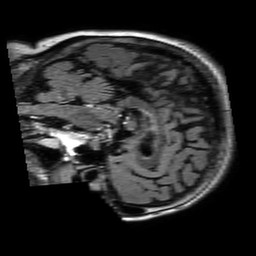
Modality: FLAIR
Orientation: sagittal
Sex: female
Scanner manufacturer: philips
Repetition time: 11 s
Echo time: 0.125 s